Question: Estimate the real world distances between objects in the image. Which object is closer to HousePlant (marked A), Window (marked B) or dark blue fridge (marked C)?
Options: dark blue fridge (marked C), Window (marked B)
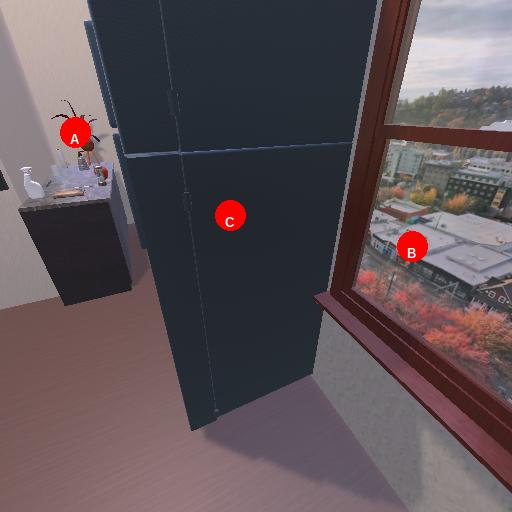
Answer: dark blue fridge (marked C)